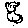
Label: cat